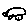
Label: car